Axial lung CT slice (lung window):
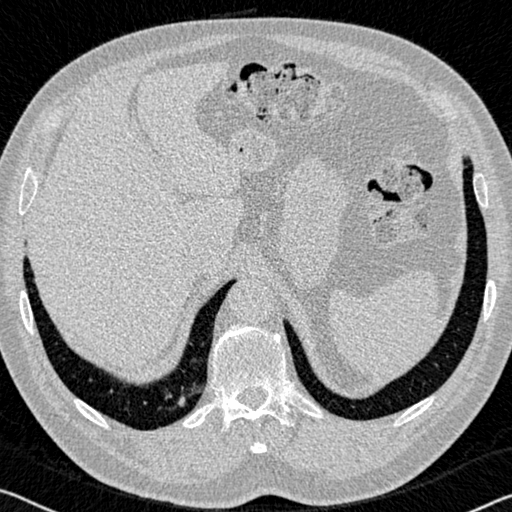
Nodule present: no